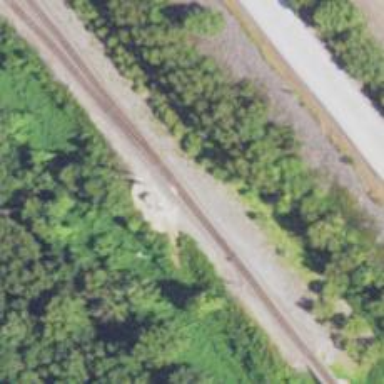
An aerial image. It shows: Railway spur junction.